Interaction volume radius: 10 \u00c5
Interaction volume height: 25 \u00c5
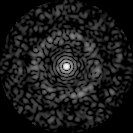
Disorder parameter: 0.8397